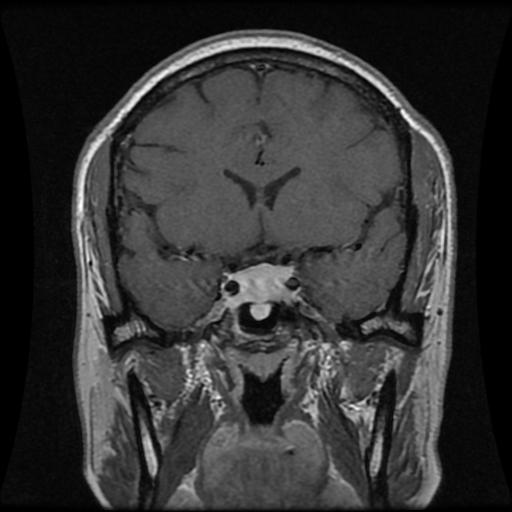
Label: pituitary